Field crop: maize
Growth stage: 2
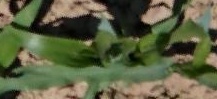
Species: maize